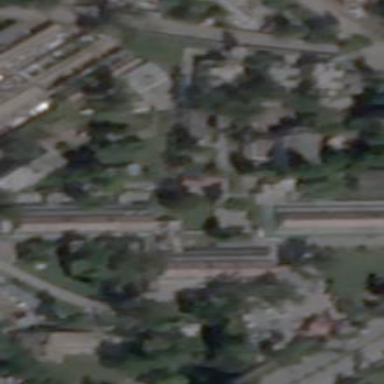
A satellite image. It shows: Hospital.